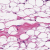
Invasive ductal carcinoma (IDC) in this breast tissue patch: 0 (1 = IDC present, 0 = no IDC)